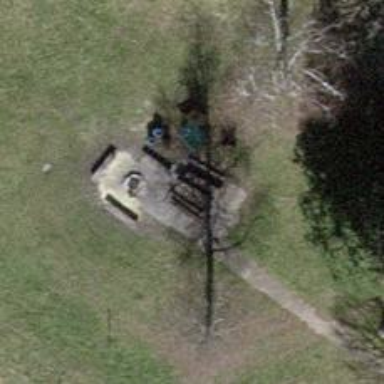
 perfect for outdoor leisure activities."